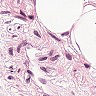
Metastatic tissue present: no